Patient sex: F
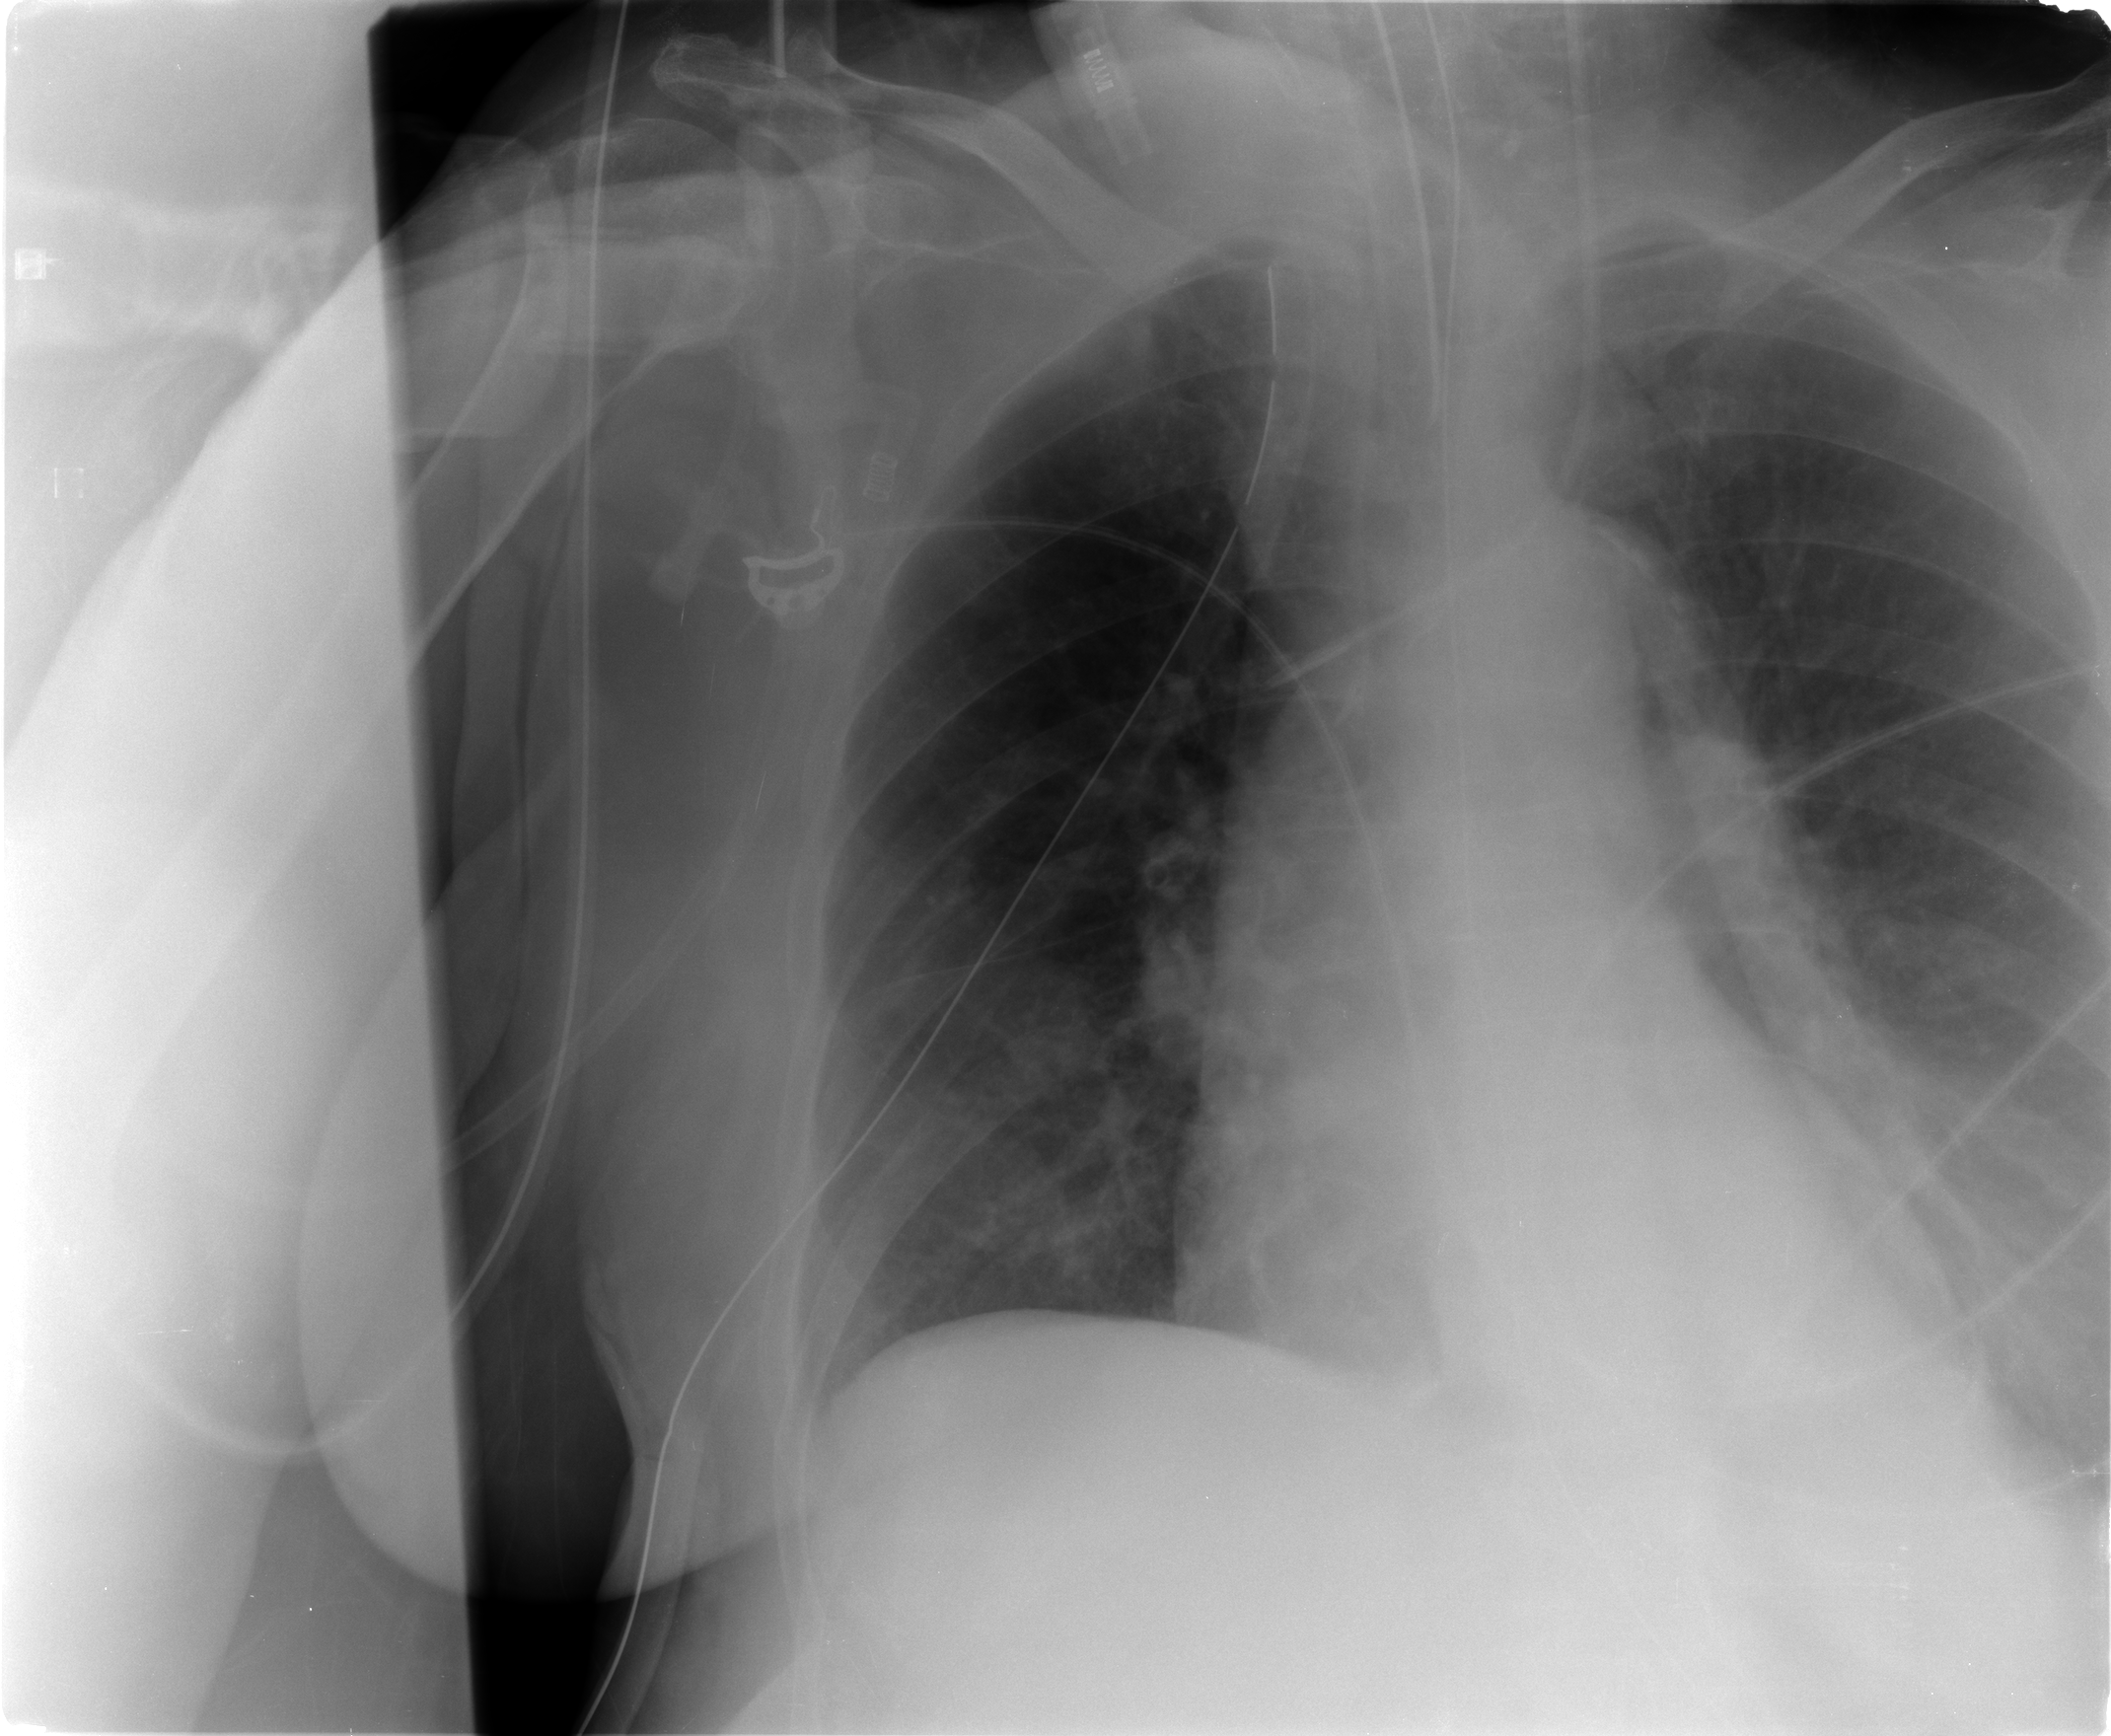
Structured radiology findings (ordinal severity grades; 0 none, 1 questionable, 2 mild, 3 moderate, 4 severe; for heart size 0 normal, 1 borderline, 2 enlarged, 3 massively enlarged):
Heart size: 0
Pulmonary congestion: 1
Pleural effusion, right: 0
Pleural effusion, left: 2
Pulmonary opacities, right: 1
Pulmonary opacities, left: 2
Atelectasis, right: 1
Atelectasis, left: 2